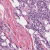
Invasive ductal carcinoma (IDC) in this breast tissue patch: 1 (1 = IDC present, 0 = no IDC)